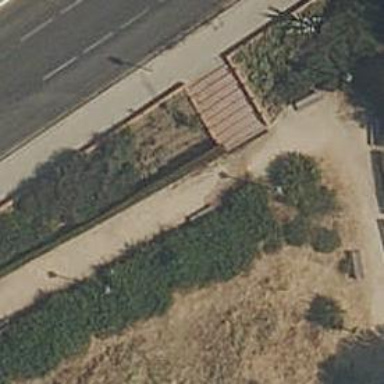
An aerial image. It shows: Steps with paved surface.